Question: I am trying to convert my 'objectiveC' application into 'swift' and i am able to do it most of the things but here is some confusion ...
My 'ObjectiveC' code is
'''
-(void)getResponseFromURL:(NSString *)strURL
withParams:(NSMutableDictionary *)dictParams
success:(void (^)(AFHTTPRequestOperation *operation, id responseObject, bool isSuccess))blockSuccess
failure:(void (^)(AFHTTPRequestOperation *operation, NSError *error))blockFailure
showLoader:(BOOL)isShowDefaultLoader
showAnimated:(BOOL)isShowLoaderAnimated hideLoader:(BOOL)isHideDefaultLoader
{ //some code here }
'''
My 'Swift' code
'''
func getResponseFromURL(strURL: String, withParams dictParams:Dictionary,
Success:(operation:AFHTTPRequestOperation, responseobject:AnyObject, isSucces:Bool)->void,
Failure:(operation:AFHTTPRequestOperation, error:NSError)->void,
showLoader isShowDefaultLoader:Bool,
showAnimated isShowLoaderAnimated:Bool, hideLoader isHideDefaultLoader:Bool){
// Some code here
}
'''
but it gives me some error

I think i missed some tricks...but i don't know what was that...
So how to get rid of this error?
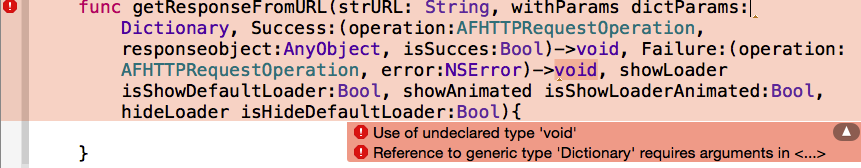
Answer: 1. In Swift, use Void, not void
2. Dictionary in Swift is Generic, you need specify it as Dictionary<AnyObject, AnyObject> or use NSDictionary directly. You can convert NSDictionary to Swift Dictionary following this answer
Thanks to <URL>, use '[AnyObject: AnyObject]' instead of 'Dictionary<AnyObject, AnyObject>'
As code of <URL> is the same with 'Void' in Swift, both represent empty tuple.